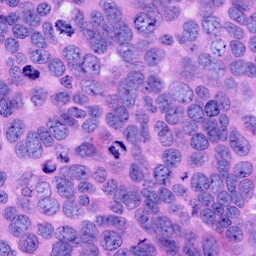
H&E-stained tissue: Ovarian